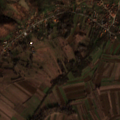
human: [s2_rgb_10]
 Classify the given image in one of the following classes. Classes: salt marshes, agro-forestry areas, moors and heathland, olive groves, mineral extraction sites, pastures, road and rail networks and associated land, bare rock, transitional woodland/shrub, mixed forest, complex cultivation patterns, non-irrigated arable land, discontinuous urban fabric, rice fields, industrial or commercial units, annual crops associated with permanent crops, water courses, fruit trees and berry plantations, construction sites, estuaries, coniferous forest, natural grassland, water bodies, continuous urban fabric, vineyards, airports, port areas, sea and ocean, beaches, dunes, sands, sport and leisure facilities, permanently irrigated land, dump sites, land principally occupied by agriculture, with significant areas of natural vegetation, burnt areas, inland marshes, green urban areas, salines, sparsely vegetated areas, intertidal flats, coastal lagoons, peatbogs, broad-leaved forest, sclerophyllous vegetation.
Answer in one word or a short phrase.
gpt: non-irrigated arable land, complex cultivation patterns, land principally occupied by agriculture, with significant areas of natural vegetation, broad-leaved forest